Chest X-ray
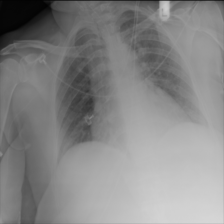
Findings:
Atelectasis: negative
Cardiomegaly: negative
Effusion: negative
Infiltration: negative
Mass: negative
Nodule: negative
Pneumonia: negative
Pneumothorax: negative
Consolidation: negative
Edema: negative
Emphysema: negative
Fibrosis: negative
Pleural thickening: negative
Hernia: negative